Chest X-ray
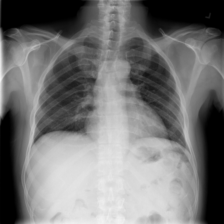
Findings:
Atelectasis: negative
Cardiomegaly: negative
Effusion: negative
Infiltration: negative
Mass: negative
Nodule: negative
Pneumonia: negative
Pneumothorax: negative
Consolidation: negative
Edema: negative
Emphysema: negative
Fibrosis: negative
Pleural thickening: negative
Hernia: negative